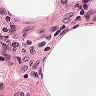
Metastatic tissue present: no